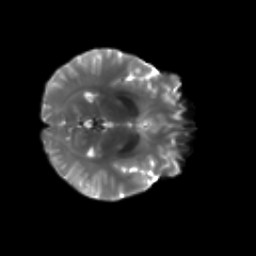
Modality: T2w
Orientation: axial
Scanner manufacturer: siemens
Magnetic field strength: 3 T
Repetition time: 4.16 s
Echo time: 0.0806 s